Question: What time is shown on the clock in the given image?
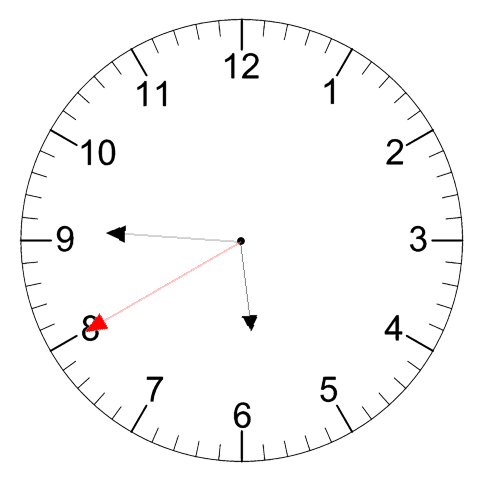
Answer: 05:45:40